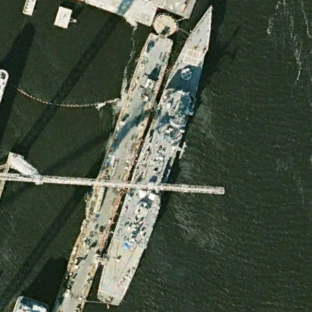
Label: cruiser